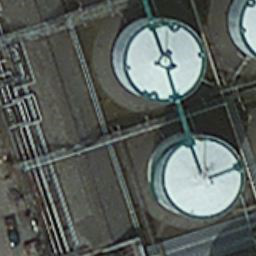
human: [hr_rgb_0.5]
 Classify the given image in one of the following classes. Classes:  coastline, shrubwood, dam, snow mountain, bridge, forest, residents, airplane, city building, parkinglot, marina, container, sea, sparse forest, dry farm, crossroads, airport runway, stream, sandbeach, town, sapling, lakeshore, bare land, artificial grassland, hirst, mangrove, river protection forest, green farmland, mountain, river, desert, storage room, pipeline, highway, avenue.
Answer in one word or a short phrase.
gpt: storage room